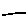
Label: line